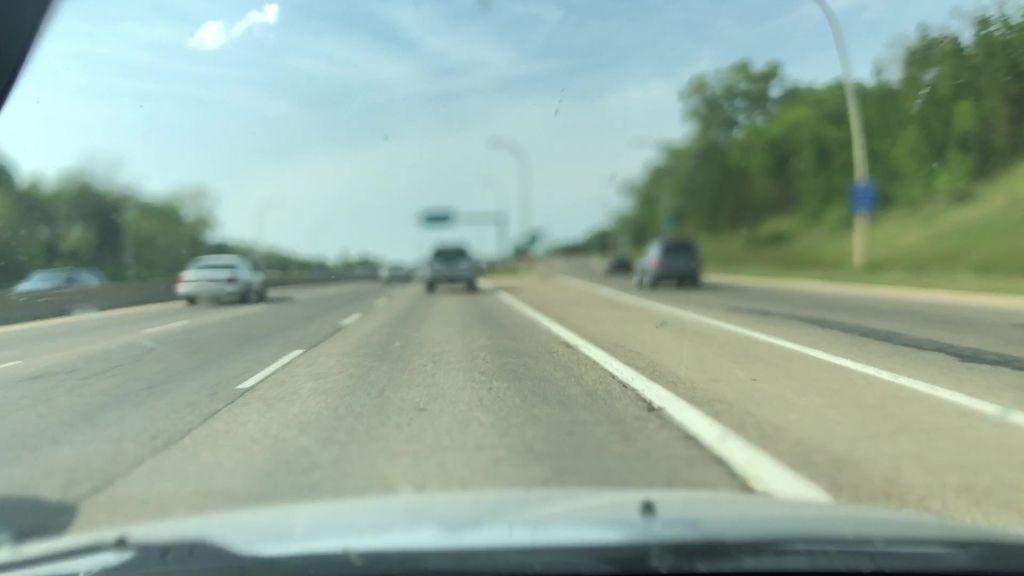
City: edmonton